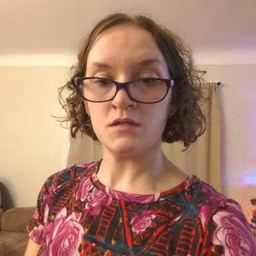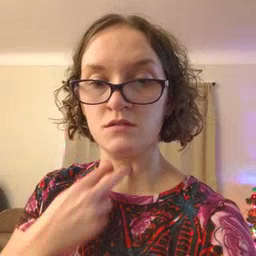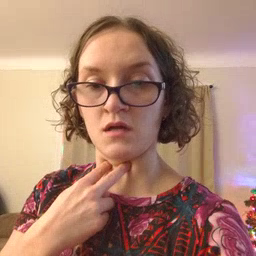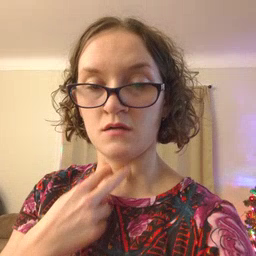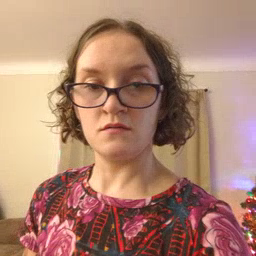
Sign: stuck